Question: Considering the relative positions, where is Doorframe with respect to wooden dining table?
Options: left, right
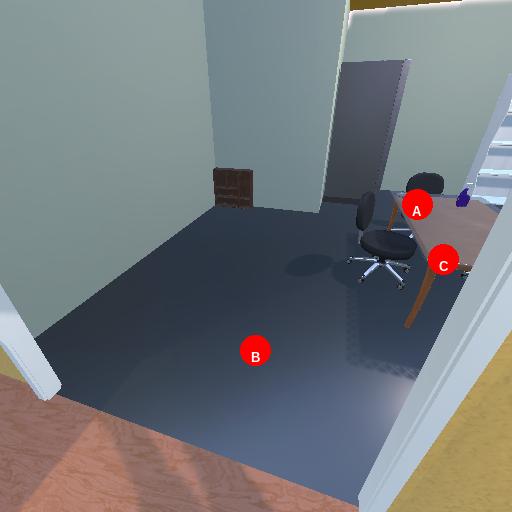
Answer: left